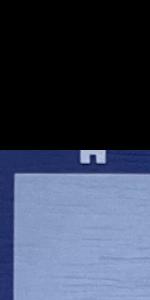
Label: Empty